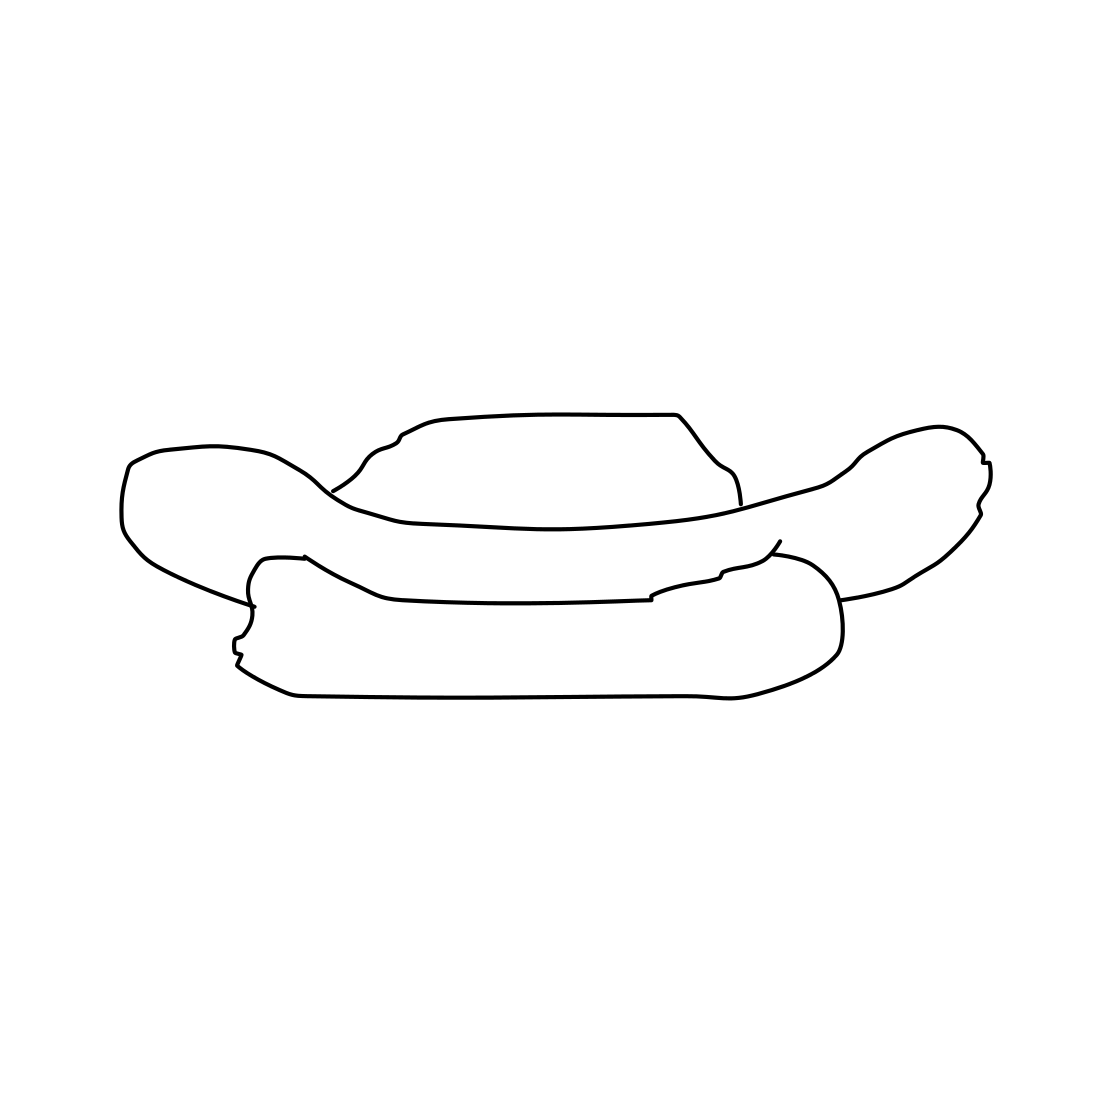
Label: hot-dog